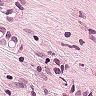
Metastatic tissue present: yes